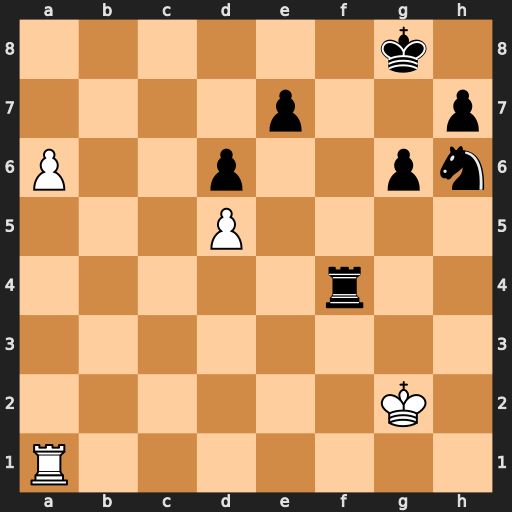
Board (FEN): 6k1/4p2p/P2p2pn/3P4/5r2/8/6K1/R7
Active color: w
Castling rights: -
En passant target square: -
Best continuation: a7 Rf8 Rb1 Kf7 Rb8 Rxb8 axb8=Q